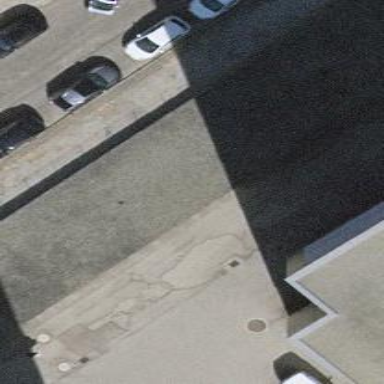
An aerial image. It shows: Garages with flat roofs.